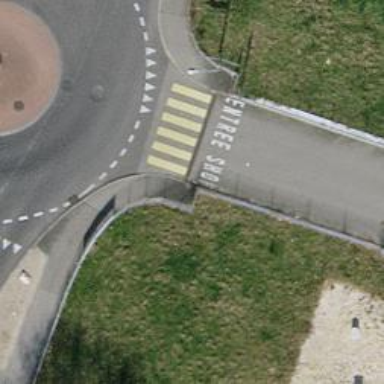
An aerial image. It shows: Zebra crossing with pedestrian island.